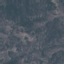
Label: HerbaceousVegetation